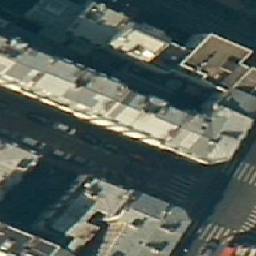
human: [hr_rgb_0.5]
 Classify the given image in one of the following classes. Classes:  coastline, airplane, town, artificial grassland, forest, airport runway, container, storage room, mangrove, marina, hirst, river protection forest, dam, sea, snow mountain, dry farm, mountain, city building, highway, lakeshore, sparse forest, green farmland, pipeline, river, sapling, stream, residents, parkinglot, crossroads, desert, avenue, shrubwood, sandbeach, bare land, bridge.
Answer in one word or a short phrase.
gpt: city building